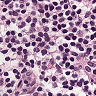
Metastatic tissue present: no